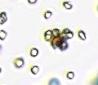
Label: Phaeocystis